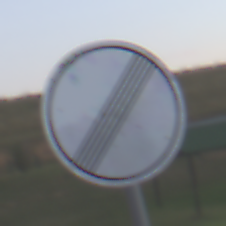
Verkehrszeichen: EndeSaemtlicherBegrenzungen
Umgebung: Outdoor, RoadRail
Tageszeit: SunriseSunset
Wetter: PartlyCloudy
Licht: Natural
Jahreszeit: NotSpecified
Kontrast: LowContrast